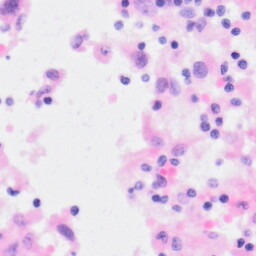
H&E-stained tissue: Kidney